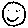
Label: smiley face